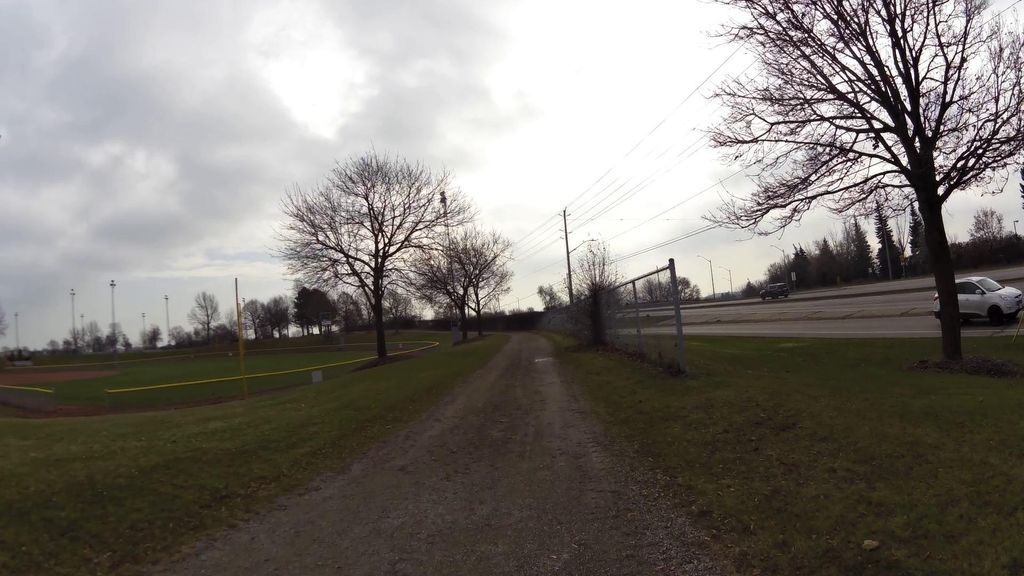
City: kitchener-waterloo